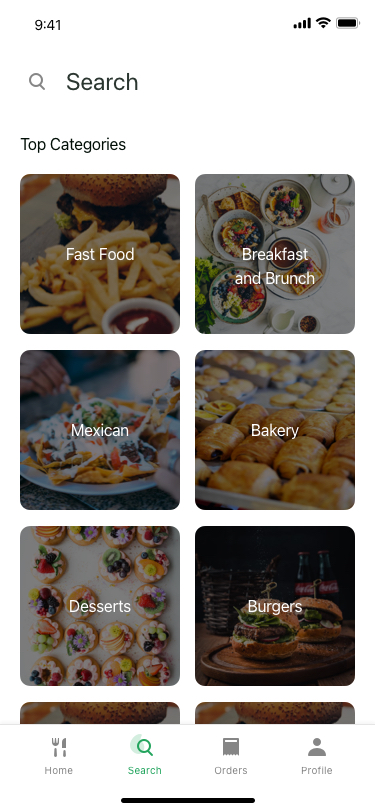
Text in this UI design:
Search
Top Categories